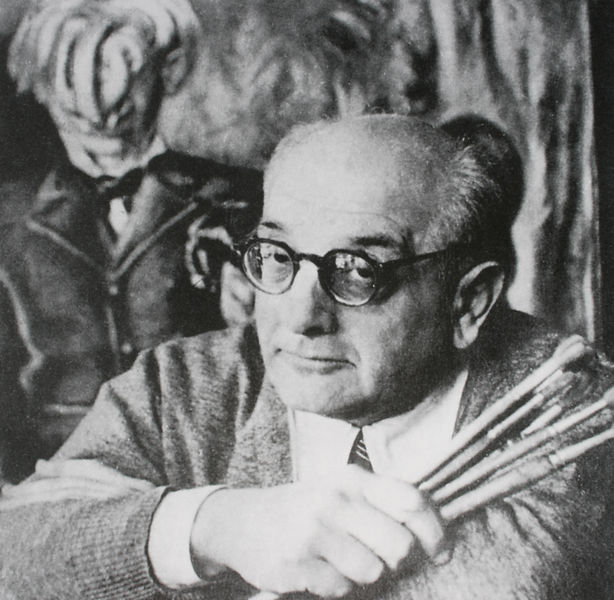
Titel: Alberto Savinio
Schlagwörter: gemälde, hand, mann, schatten, weiß, finger, frisur, glas, grau, hintergrund, licht, mund, nase, ohr, schwarz, stirn, blick, anzug, hemd, jacke, augen, kragen, bildnis, portrait, porträt, figur, haare, pose, kinn, lippen, skulptur, wangen, krawatte, brauen, glatze, maler, wange, knöpfe, revers, weste, foto, fotografie, photographie, künstler, schwarzweiß, brille, leinwand, manschette, pinsel, nasenloch, halbglatze, photo, halbprofil, har, sprechend, pullover, brillen, frisch, strickjacke, face en face, phoro